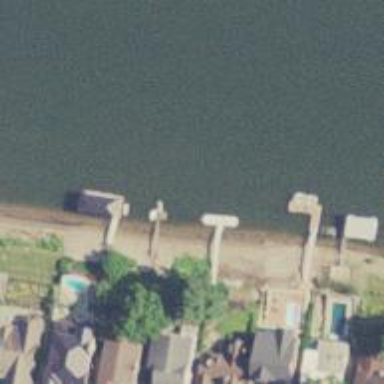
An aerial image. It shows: Man-made pier.